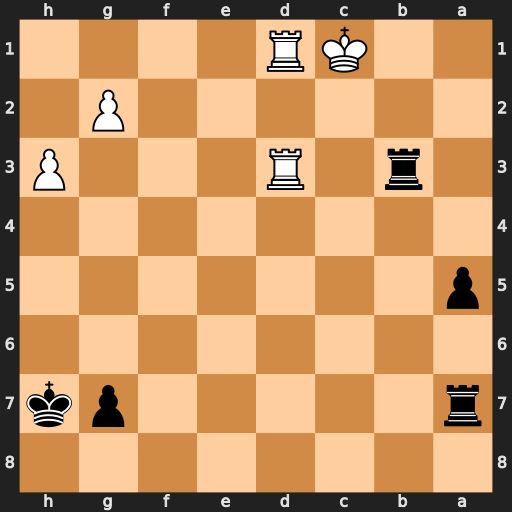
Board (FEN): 8/r5pk/8/p7/8/1r1R3P/6P1/2KR4
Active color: b
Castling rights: -
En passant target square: -
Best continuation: Rc7+ Kd2 Rxd3+ Kxd3 Rd7+ Kc2 Rxd1